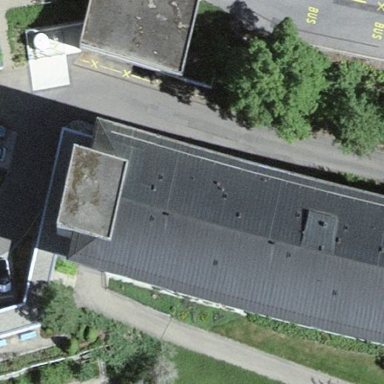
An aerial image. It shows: Hospital building.